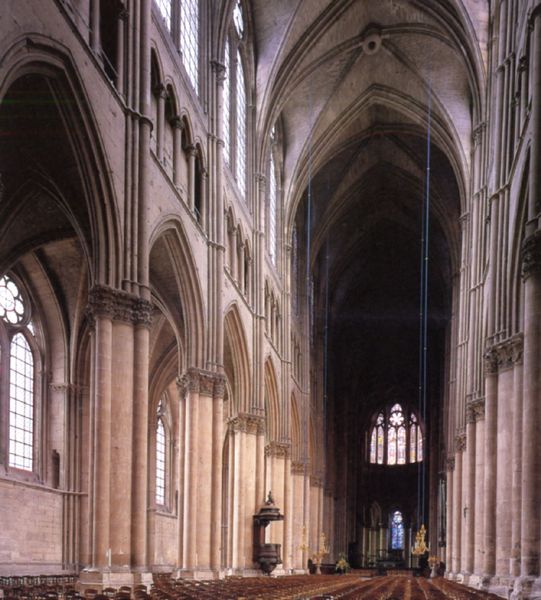
Titel: Kathedrale Notre-Dame in Reims
Standort: Reims, Kathedrale (EU - F)
Schlagwörter: dunkel, schatten, menschen, fenster, glas, hell, licht, pfeiler, stühle, säule, säulen, architektur, innenraum, kirche, gotik, schiff, seitlich, bogen, galerie, foto, fotografie, photographie, gewölbe, dom, rippen, bänke, hauptschiff, kapitelle, kathedrale, schlussstein, kirchenschiff, gotisch, kanzel, kreuzgewölbe, querhaus, rosette, seitenschiff, gothik, sakral, rosetten, kirchenfenster, luster, spitbögen